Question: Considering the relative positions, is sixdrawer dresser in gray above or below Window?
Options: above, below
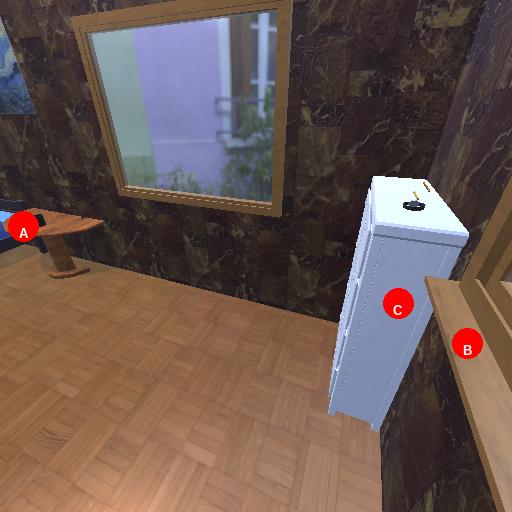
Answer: above